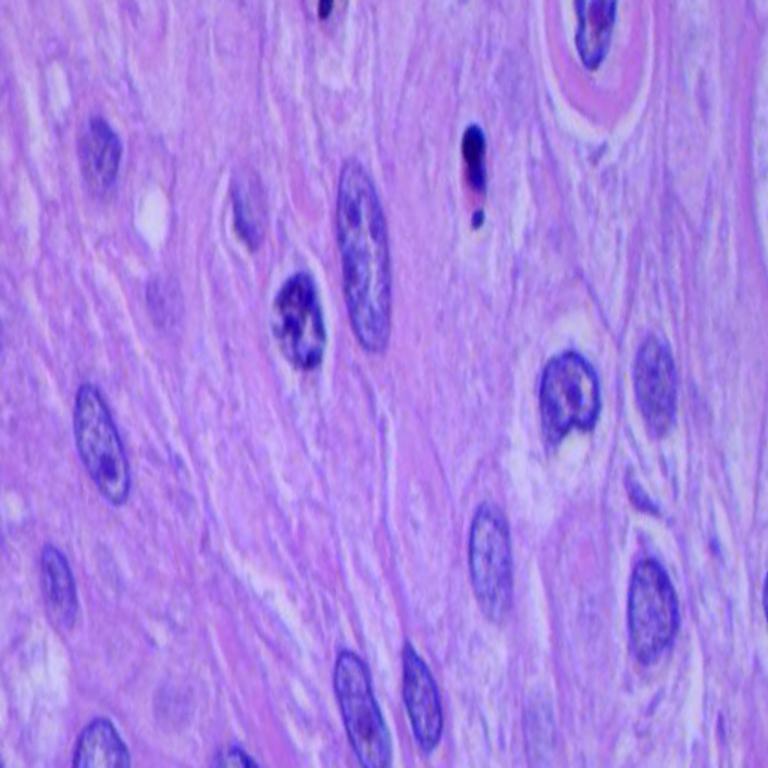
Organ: lung
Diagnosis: squamous carcinomas